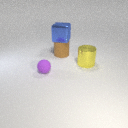
large yellow metal cylinder behind small purple rubber sphere